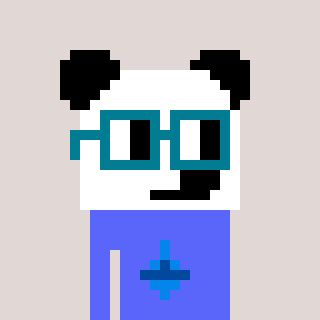
a pixel art character with square dark green glasses, a panda-shaped head and a purple-colored body on a warm background